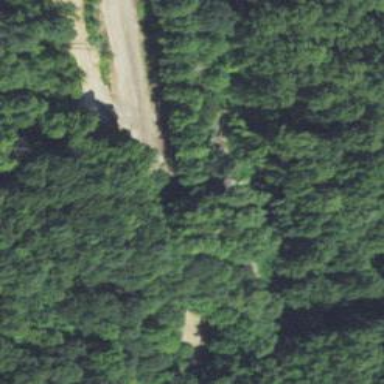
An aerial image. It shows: Railway track.